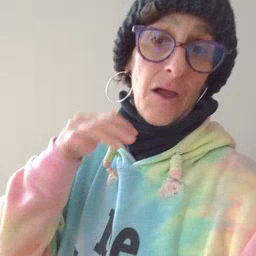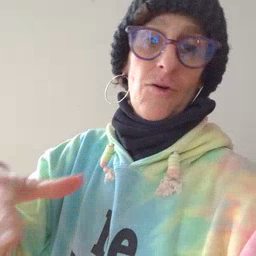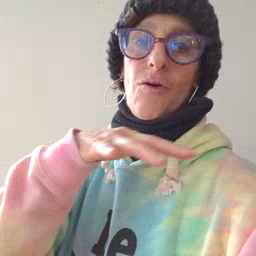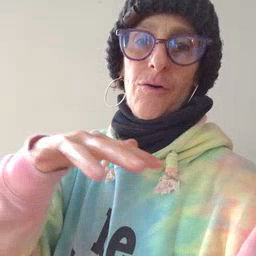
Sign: backyard